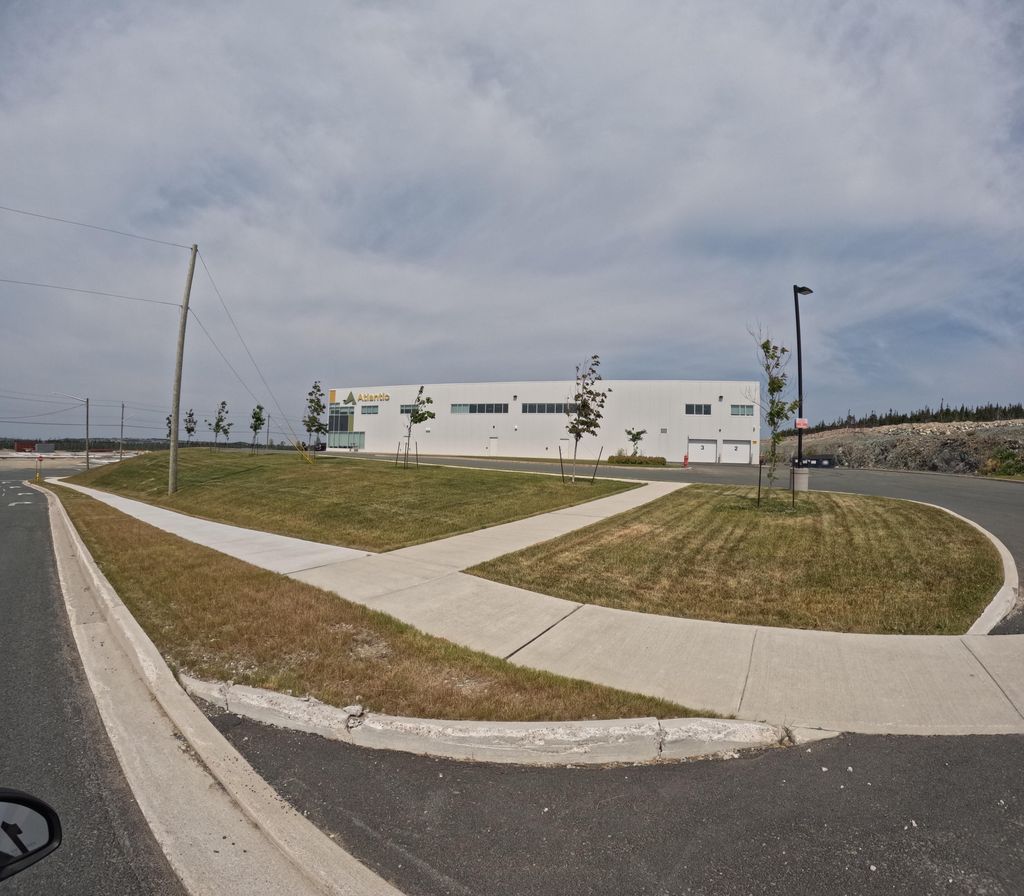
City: st_johns